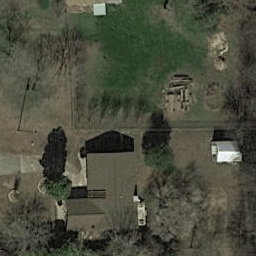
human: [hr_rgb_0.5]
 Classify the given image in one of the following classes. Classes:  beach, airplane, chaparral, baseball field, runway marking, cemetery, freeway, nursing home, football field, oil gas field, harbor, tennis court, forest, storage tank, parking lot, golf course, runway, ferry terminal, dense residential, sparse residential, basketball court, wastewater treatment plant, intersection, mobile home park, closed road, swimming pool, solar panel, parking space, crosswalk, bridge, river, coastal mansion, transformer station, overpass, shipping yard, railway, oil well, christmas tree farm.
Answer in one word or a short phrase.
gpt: sparse residential